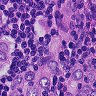
Metastatic tissue present: yes